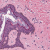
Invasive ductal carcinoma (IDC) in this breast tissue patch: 0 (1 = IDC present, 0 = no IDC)